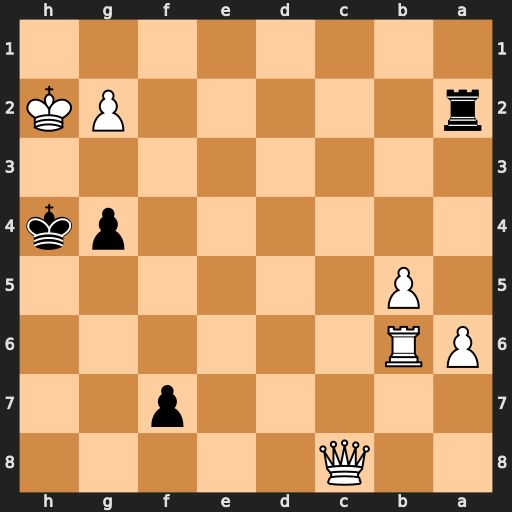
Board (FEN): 2Q5/5p2/PR6/1P6/6pk/8/r5PK/8
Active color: b
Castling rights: -
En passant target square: -
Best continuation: g3+ Kg1 Ra1+ Qc1 Rxc1#